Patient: sex M, age 57
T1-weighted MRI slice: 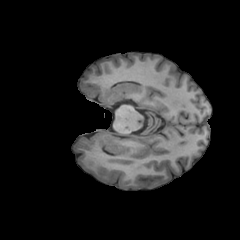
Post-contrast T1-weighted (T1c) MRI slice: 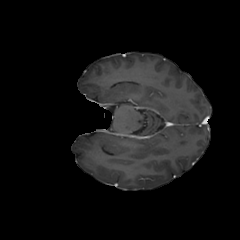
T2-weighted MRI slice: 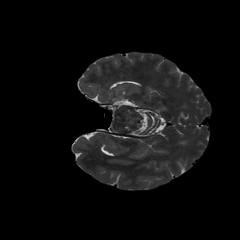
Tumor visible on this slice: no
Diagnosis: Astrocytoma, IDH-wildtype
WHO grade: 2